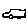
Label: car